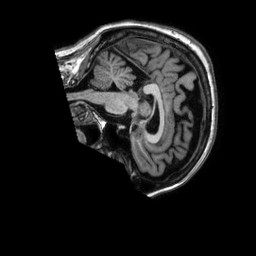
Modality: T1w
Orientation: sagittal
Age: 78
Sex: female
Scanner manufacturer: philips
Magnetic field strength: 1.5 T
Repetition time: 0.007058 s
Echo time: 0.003203 s